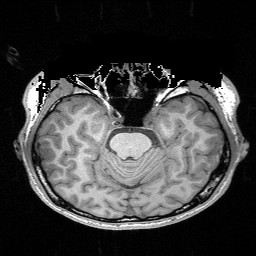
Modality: T1w
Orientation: coronal